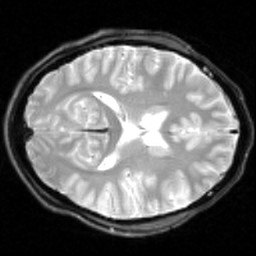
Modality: inplaneT2
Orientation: axial
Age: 22
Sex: male